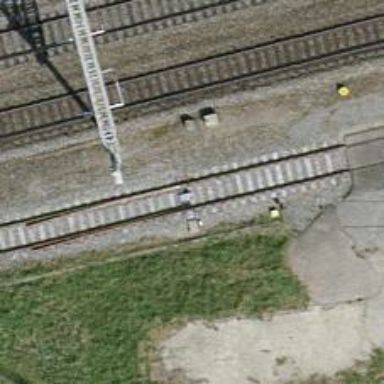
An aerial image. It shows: Railway switch.